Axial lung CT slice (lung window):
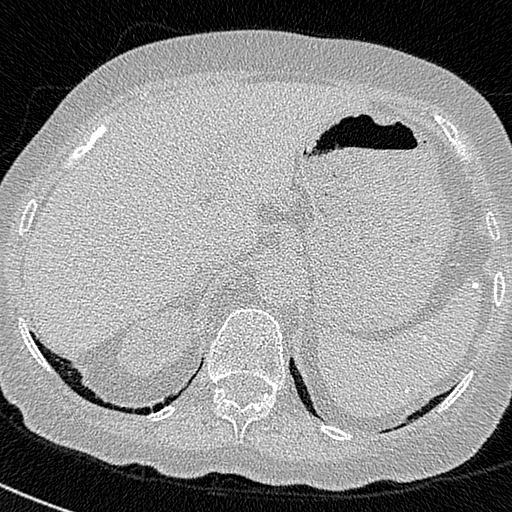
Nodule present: no